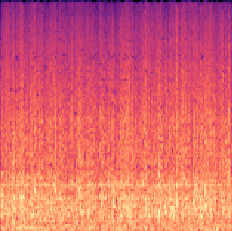
Sound class: Rain